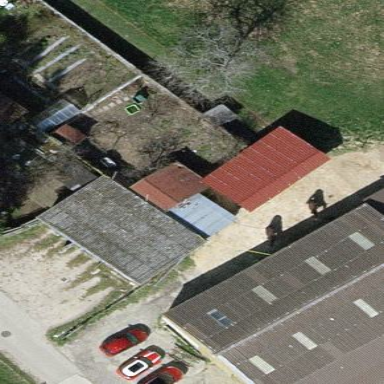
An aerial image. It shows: Simple house.